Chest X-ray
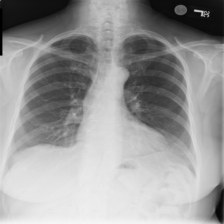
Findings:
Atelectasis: negative
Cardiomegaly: negative
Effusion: negative
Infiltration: negative
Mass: negative
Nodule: negative
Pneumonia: negative
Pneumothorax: negative
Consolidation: negative
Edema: negative
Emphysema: negative
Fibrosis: negative
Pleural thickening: negative
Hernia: negative